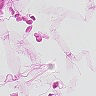
Metastatic tissue present: no